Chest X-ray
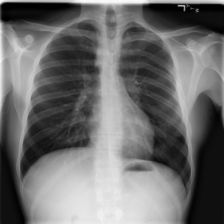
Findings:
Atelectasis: negative
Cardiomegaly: negative
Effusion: negative
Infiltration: positive
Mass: negative
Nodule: negative
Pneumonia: negative
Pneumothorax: negative
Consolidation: negative
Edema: negative
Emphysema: negative
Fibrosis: negative
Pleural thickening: negative
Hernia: negative